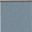
Piece: xx